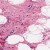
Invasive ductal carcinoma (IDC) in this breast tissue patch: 0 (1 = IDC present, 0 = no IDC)